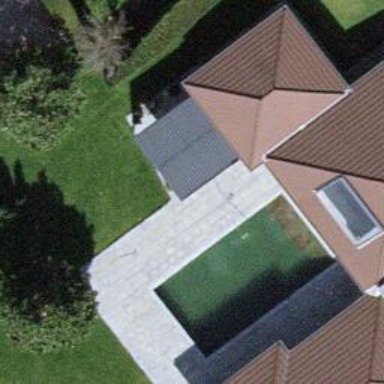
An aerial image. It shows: Swimming pool located in leisure land.